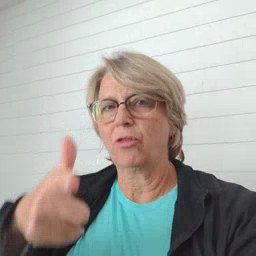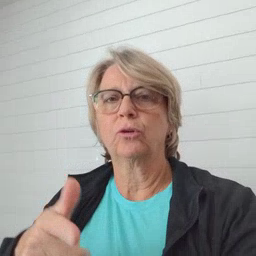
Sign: brother